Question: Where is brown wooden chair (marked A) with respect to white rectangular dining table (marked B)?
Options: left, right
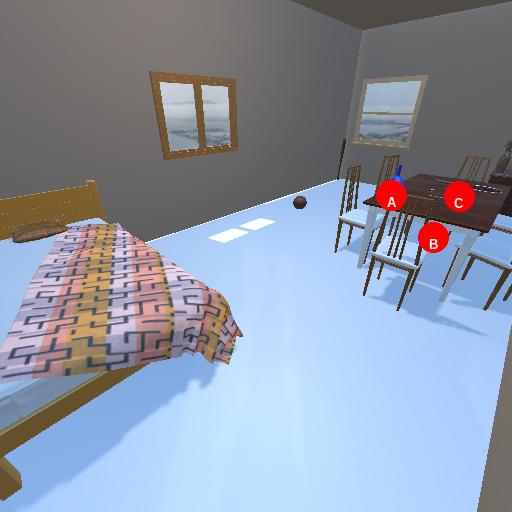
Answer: left